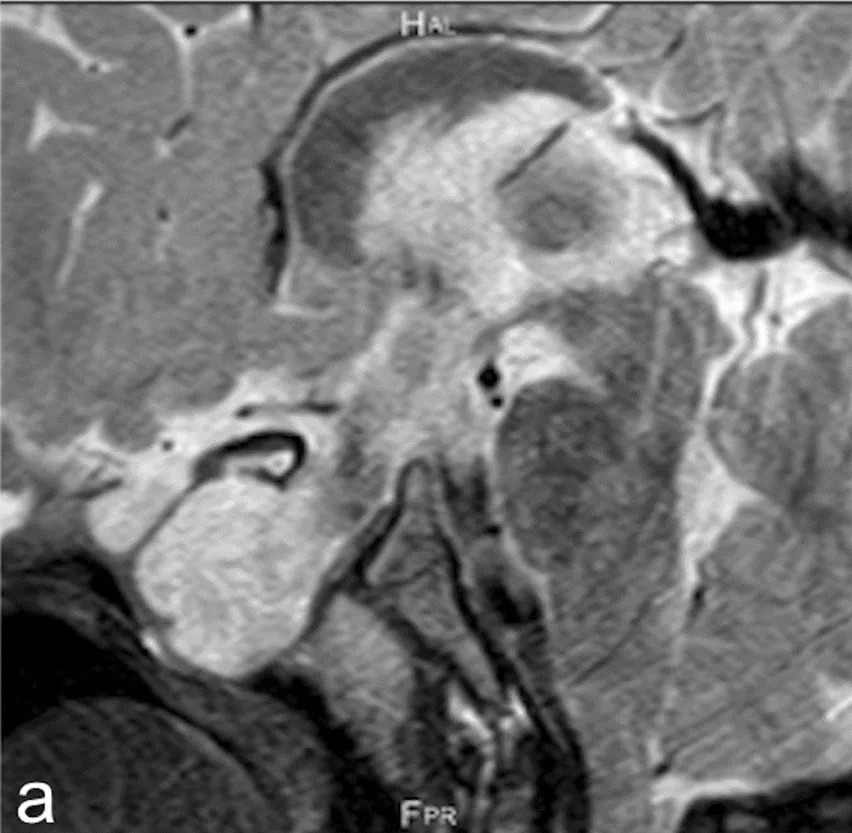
Brain magnetic resonance imaging and computerized tomography. Sagittal T2.
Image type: radiology (mri)